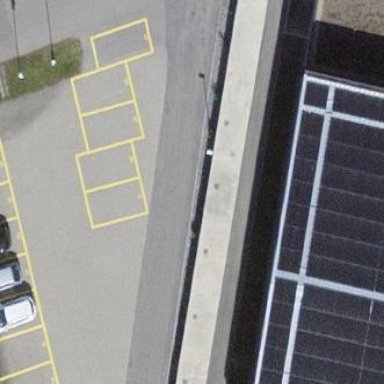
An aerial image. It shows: Bicycle parking facility.